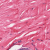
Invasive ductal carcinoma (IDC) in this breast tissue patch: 0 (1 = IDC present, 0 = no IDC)